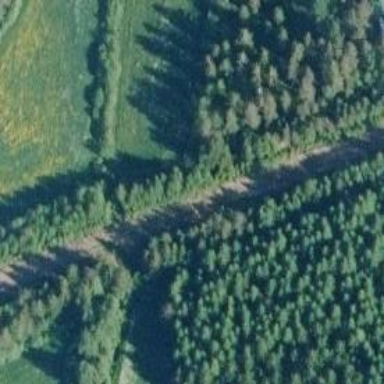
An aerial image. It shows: Abandoned railway.